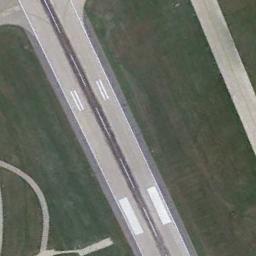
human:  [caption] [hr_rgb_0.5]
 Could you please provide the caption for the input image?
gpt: Next to the runway is a large green lawn with white short and thick markings on the runway .

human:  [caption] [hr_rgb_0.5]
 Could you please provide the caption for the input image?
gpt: The runway is on the grass .

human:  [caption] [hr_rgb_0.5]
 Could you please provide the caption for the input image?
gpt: The runway goes through the lawn and several touchdown zone markings and aiming point markings are on the runway .

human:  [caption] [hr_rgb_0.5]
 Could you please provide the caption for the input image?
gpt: The runway is surrounded by grass .

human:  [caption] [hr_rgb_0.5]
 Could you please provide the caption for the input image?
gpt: There are green meadows beside the runway .